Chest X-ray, PA view. Patient: 49 years old, sex F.
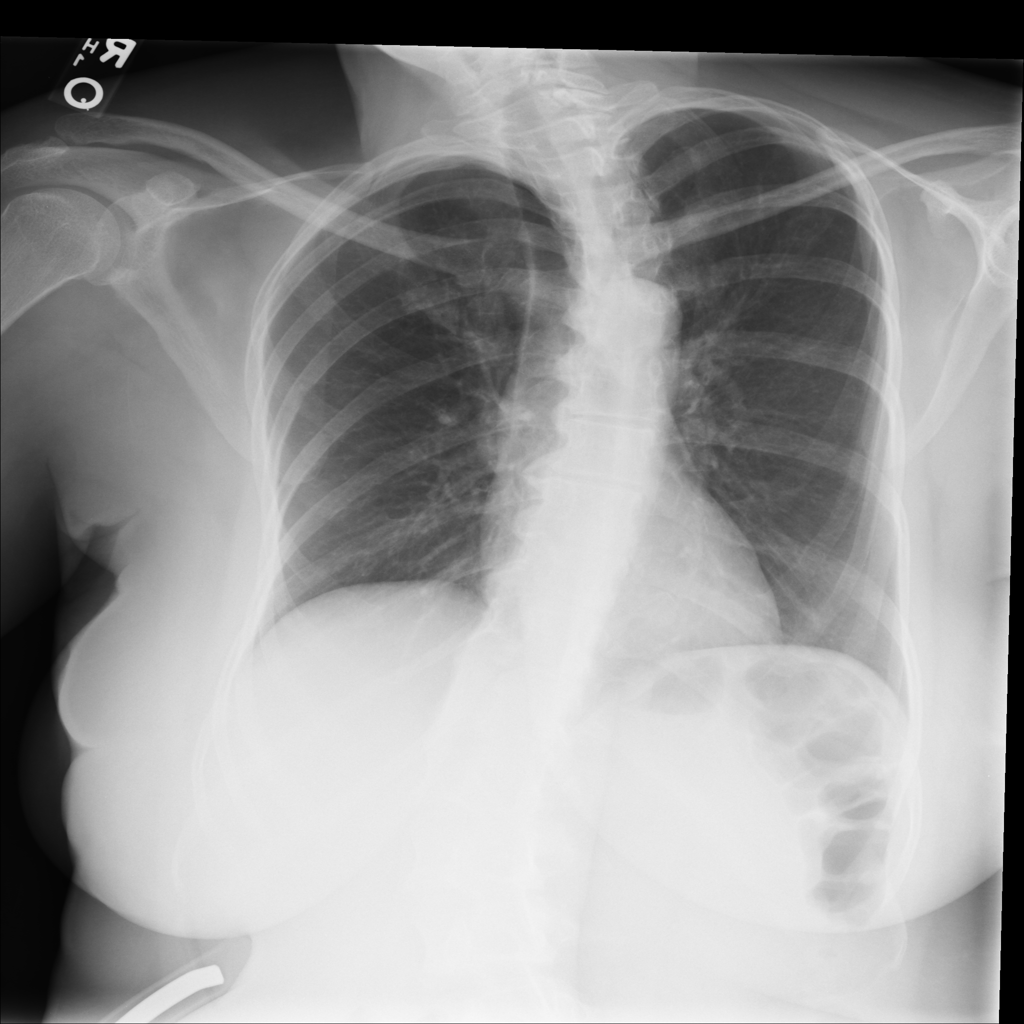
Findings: No Finding